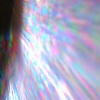
Label: sunburn